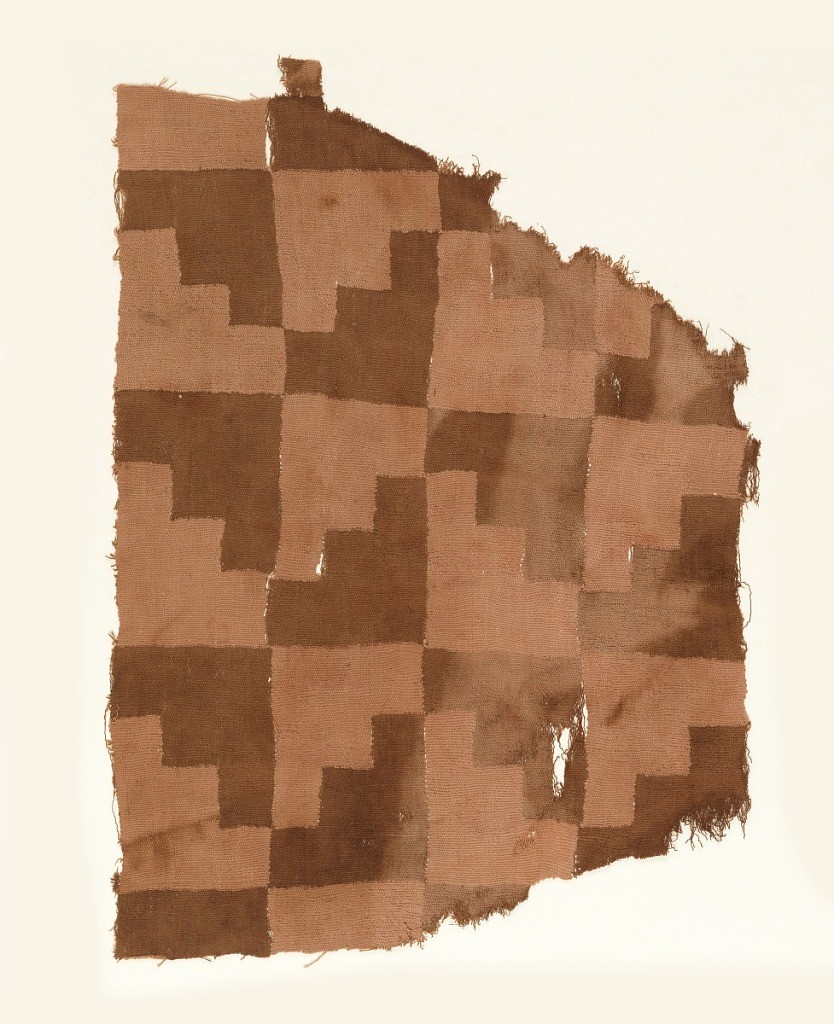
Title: Fragment
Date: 1100–1400
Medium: wool, cotton Technique: plain weave with discontinuous and interlocked warps and wefts Label: wool and cotton plain weave with discontinuous, interlocked warps and wefts
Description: Fragment of a woven tunic with interlocked step patterns in brown and pink.